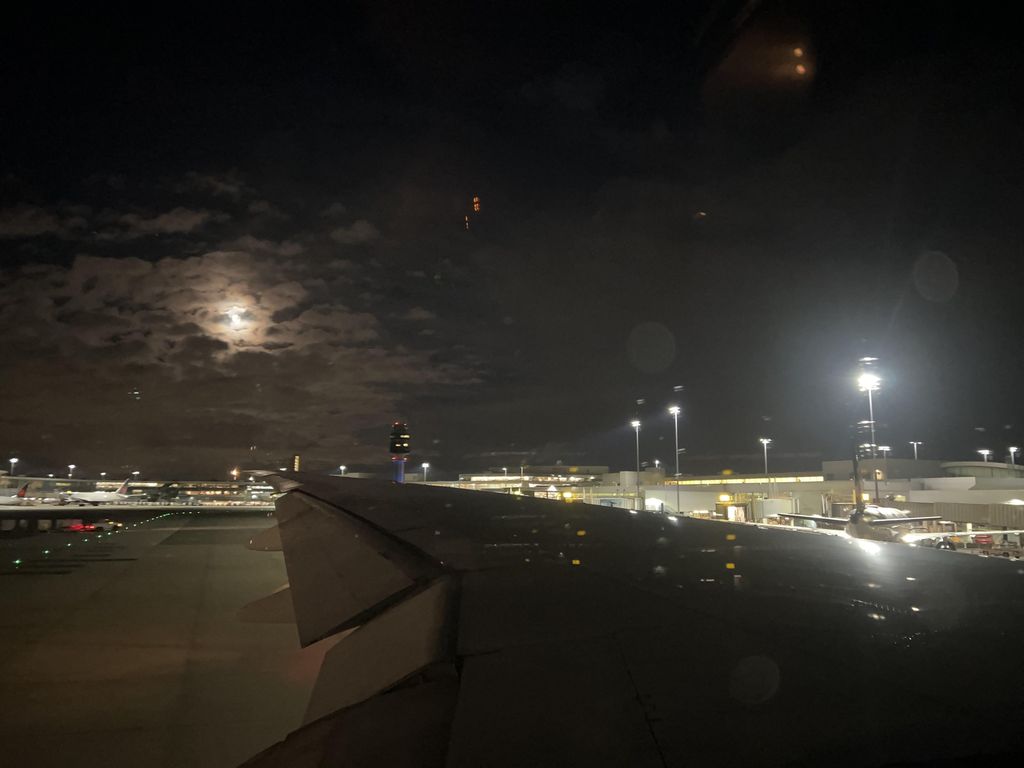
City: vancouver